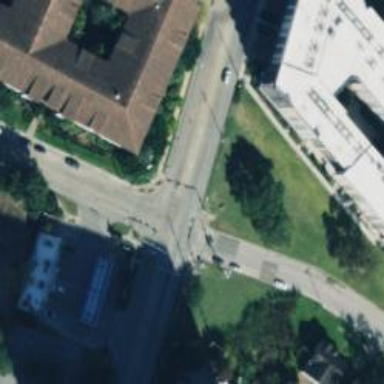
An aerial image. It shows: Marked crossing on footway.